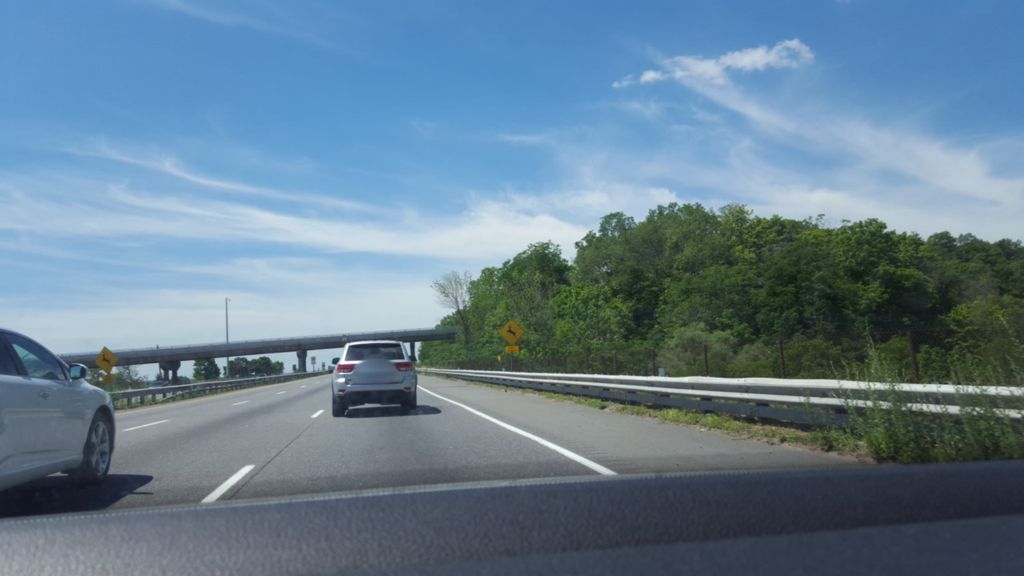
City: hamilton